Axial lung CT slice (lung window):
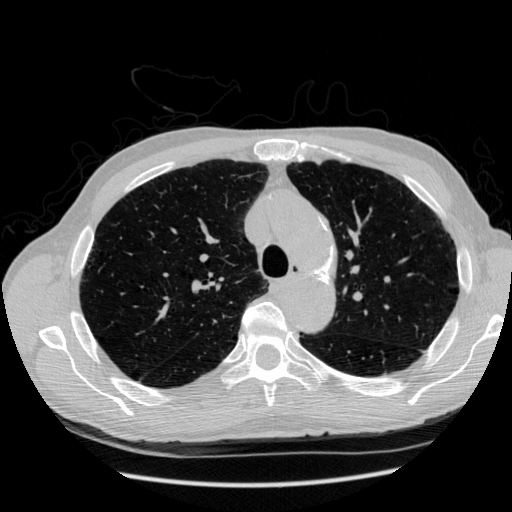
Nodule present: no